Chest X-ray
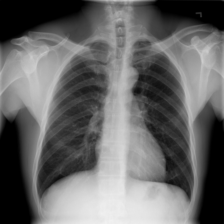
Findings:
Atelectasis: negative
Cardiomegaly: negative
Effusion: negative
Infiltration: negative
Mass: negative
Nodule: negative
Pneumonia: negative
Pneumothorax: negative
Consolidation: negative
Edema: negative
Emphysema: negative
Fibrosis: negative
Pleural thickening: negative
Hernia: negative